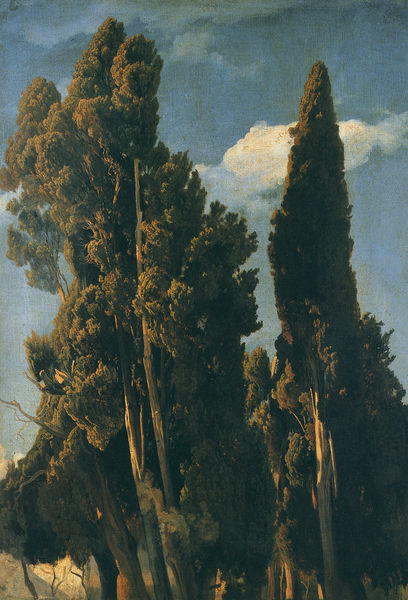
Titel: Zypressen
Künstler: Johann Wilhelm Schirmer
Standort: Düsseldorf
Institution: Museum Kunst Palast
Schlagwörter: baum, berg, blau, blätter, dunkel, felsen, gemälde, gruppe, himmel, laub, schatten, weiß, wolken, bäume, gelb, grün, landschaft, ocker, äste, abend, ausschnitt, braun, grau, hell, hintergrund, holz, licht, schwarz, ausblick, wiese, wolke, beige, malerei, stein, steine, bild, öl, ast, horizont, hügel, natur, pappel, stamm, strauch, wind, zweige, sonne, sträucher, gold, realismus, blatt, pflanzen, wald, zypressen, bewölkt, himmelblau, sommer, ansicht, naturalismus, warm, fels, gebirge, allee, dunkelgrün, tag, herbst, stille, ölgemälde, stämme, draussen, detail, nah, lciht, nadel, hoch, oben, zweig, zypresse, laubbaum, tanne, baumgruppe, kiefer, rinde, sonnenschein, laubbäume, wäldchen, aussen, alle, nadeln, lichtquelle, barbizon, pinien, naturalistisch, pinie, schaten, schief, hölzer, landschaftsausschnitt, dunkel hell, zitterpappel, baumspitze, landschaf, gebirgswald, kiparise, abned, bl, hohe bäume, südalpin, bnaum